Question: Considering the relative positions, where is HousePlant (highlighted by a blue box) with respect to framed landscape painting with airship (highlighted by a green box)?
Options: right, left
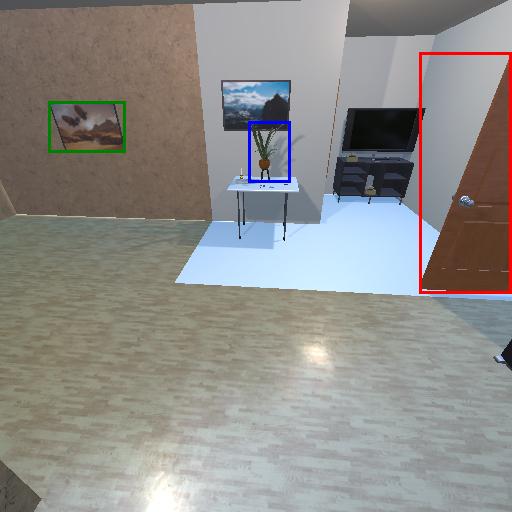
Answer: right